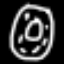
Label: donut